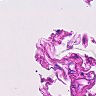
Metastatic tissue present: no